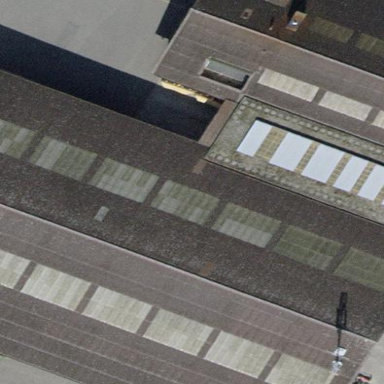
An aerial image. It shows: Warehouse building.